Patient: sex M, age 33
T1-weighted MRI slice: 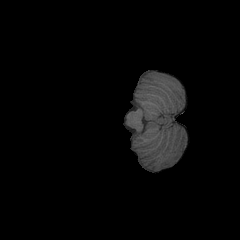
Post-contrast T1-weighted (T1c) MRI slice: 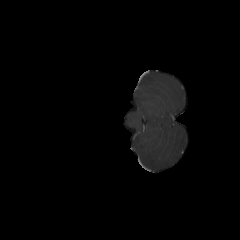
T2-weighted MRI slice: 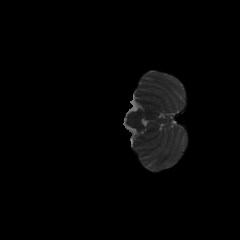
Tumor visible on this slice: no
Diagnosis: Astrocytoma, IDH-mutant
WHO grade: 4